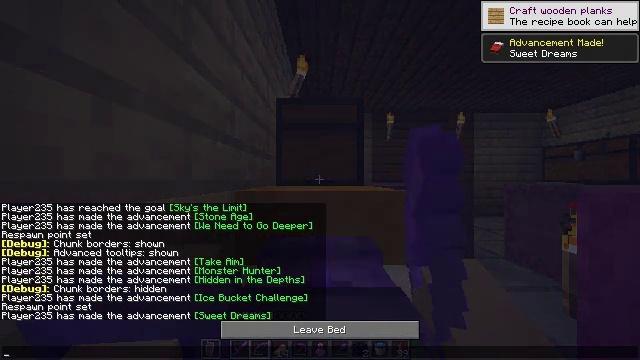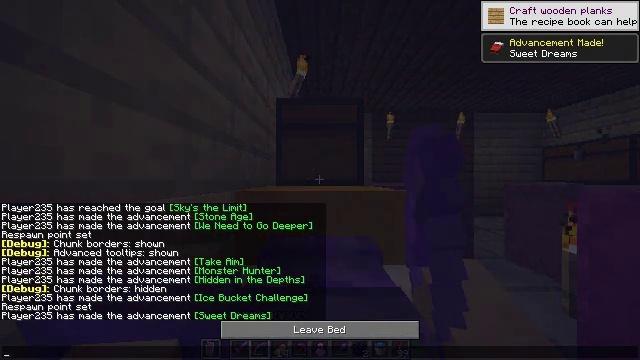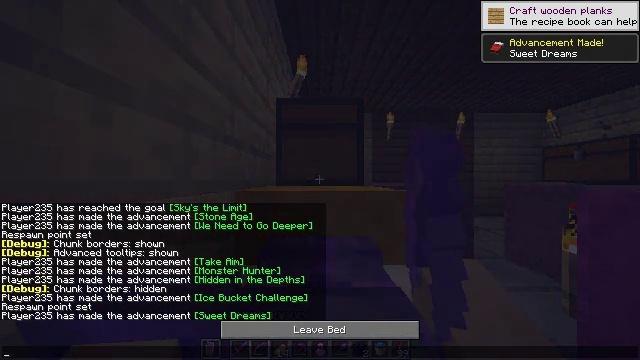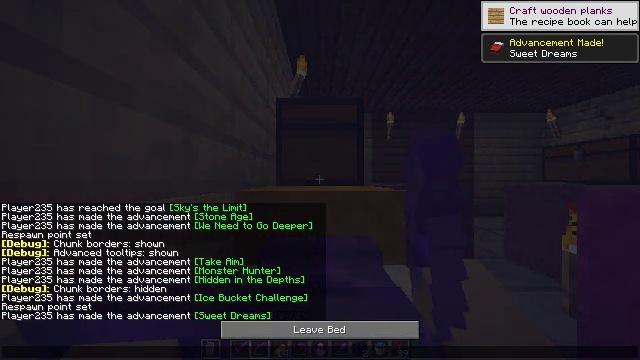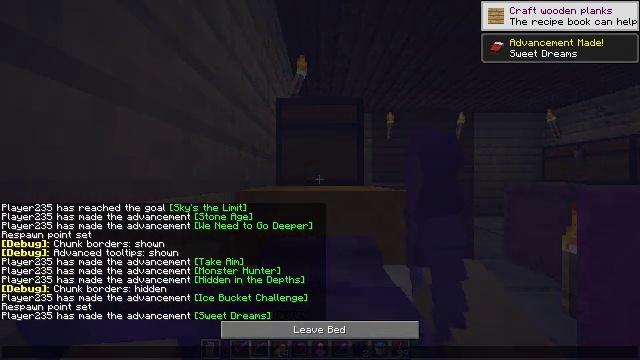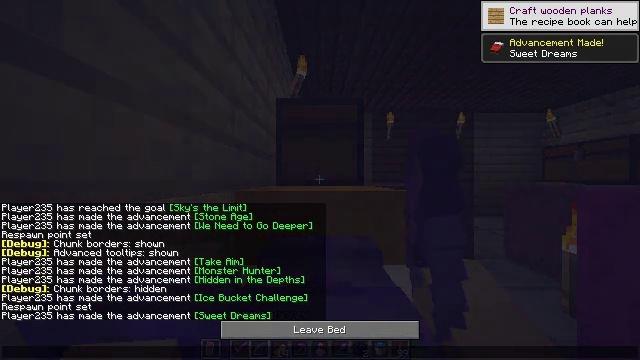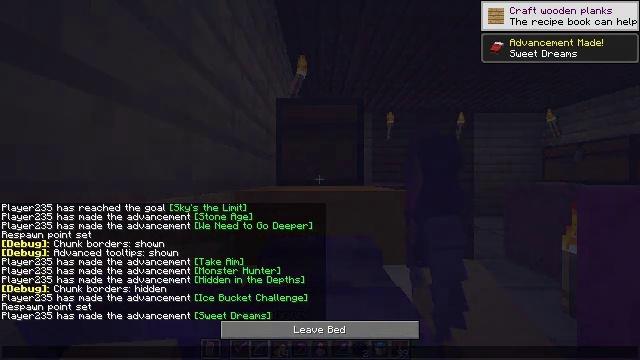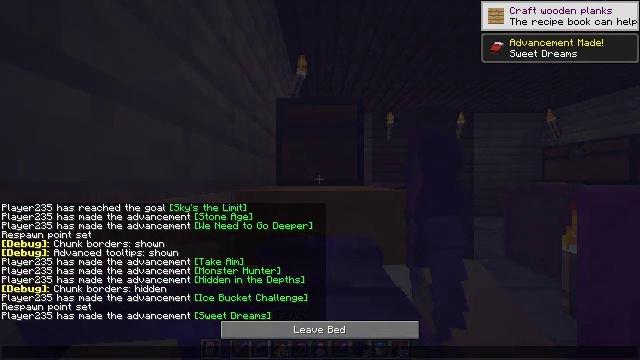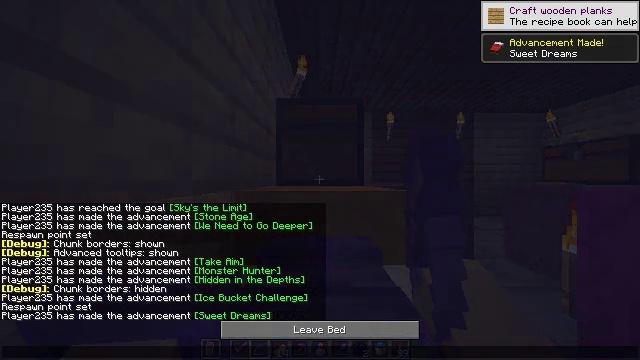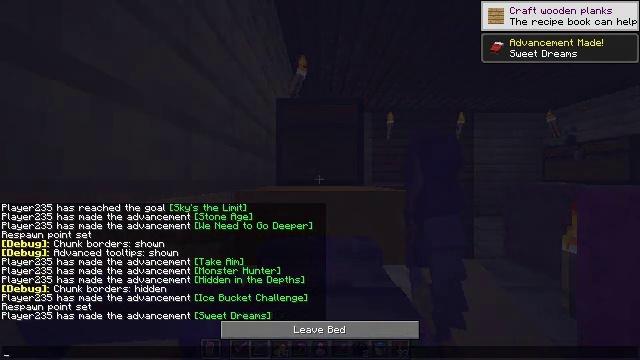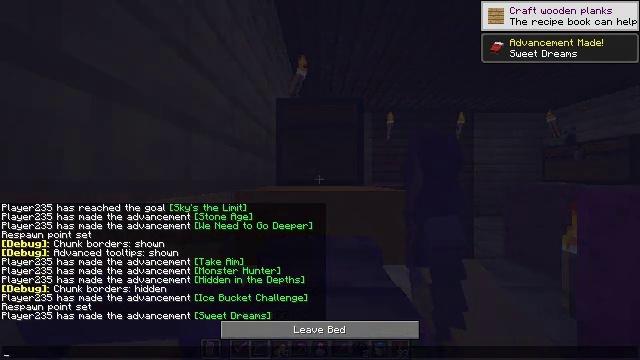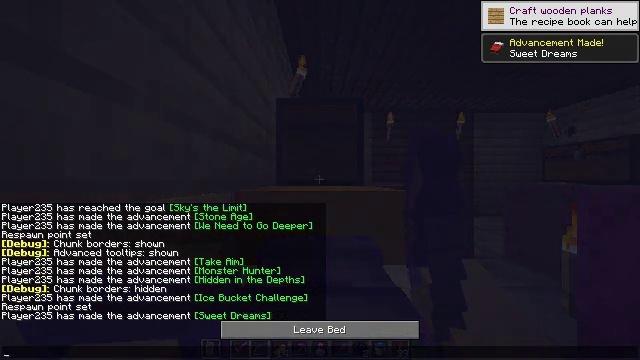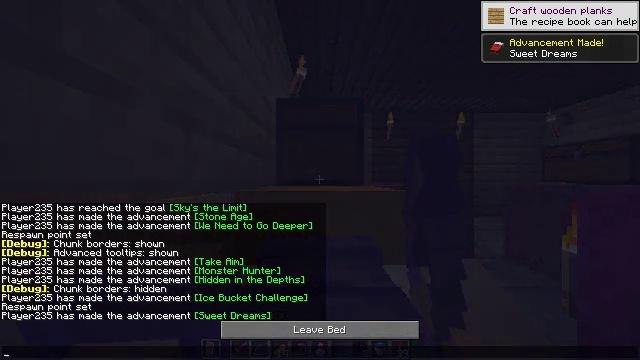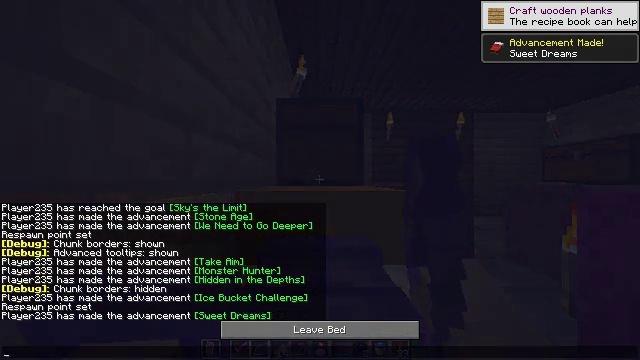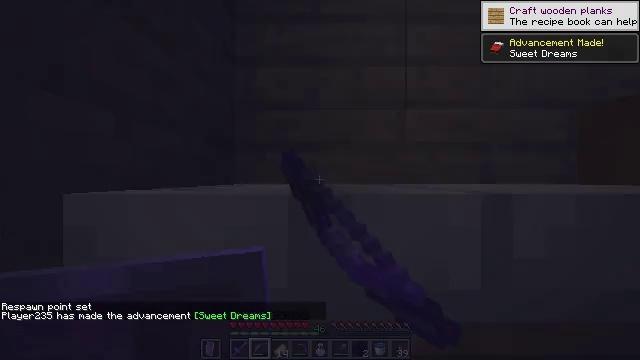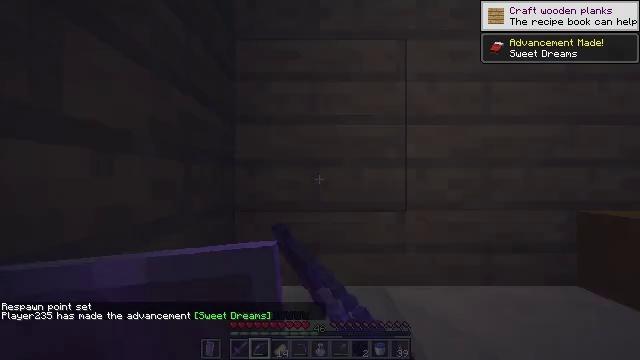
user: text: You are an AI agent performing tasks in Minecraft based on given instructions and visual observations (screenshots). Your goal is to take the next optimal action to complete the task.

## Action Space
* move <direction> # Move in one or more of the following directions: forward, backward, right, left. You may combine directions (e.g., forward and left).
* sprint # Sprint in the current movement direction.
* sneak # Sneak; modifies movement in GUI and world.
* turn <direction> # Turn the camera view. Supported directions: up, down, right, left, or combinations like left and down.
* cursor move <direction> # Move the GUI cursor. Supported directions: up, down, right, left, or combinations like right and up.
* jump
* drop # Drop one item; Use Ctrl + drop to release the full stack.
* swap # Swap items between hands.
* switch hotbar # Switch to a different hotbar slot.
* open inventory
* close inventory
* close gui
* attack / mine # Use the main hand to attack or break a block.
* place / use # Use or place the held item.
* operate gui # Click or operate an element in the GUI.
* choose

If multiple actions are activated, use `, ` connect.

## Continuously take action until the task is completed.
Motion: motion action
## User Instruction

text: craft item air
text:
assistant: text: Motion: no_op
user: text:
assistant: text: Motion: no_op
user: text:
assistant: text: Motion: no_op
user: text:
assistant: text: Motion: no_op
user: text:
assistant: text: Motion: no_op
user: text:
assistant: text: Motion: no_op
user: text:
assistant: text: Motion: no_op
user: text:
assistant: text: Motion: no_op
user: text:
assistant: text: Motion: no_op
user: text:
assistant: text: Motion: no_op
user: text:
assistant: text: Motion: no_op
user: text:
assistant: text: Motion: no_op
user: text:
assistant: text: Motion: no_op
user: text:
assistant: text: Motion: no_op
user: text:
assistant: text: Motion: no_op
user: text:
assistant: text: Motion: no_op
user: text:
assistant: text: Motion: no_op
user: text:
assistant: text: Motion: no_op
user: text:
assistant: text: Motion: no_op
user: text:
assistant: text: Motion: no_op
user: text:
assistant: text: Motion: no_op
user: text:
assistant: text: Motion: no_op
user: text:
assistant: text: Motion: no_op
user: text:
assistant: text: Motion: no_op
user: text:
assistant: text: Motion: no_op
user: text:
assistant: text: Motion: no_op
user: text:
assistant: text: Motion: no_op
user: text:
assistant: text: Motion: no_op
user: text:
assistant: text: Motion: no_op
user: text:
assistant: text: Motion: no_op